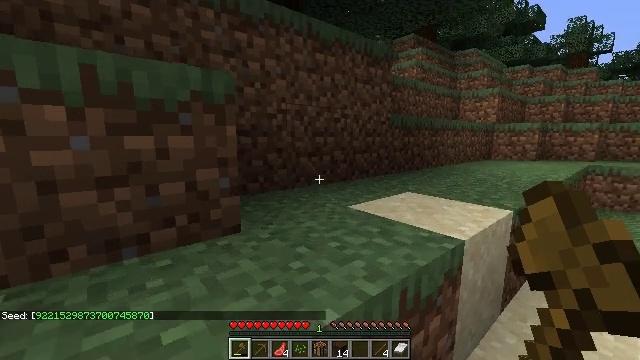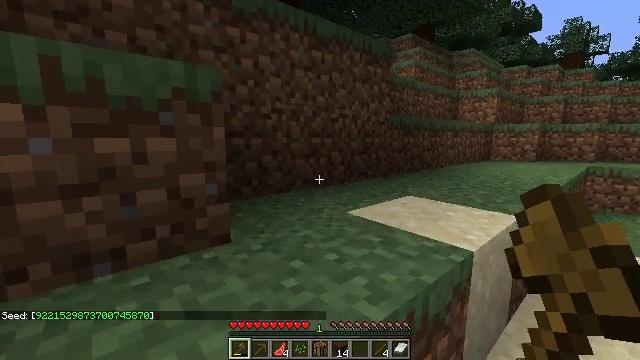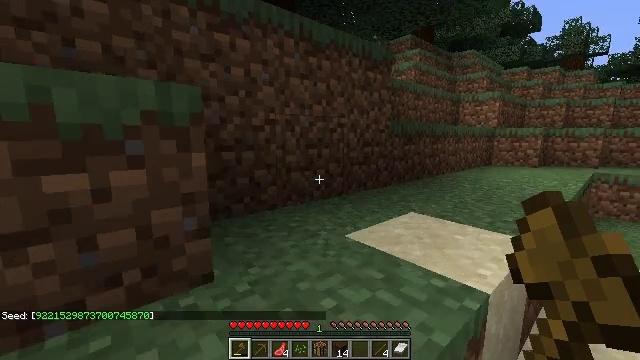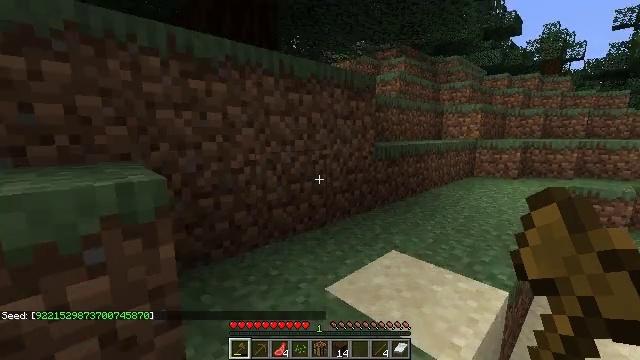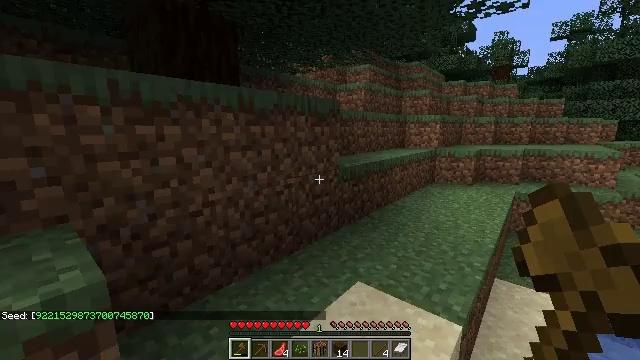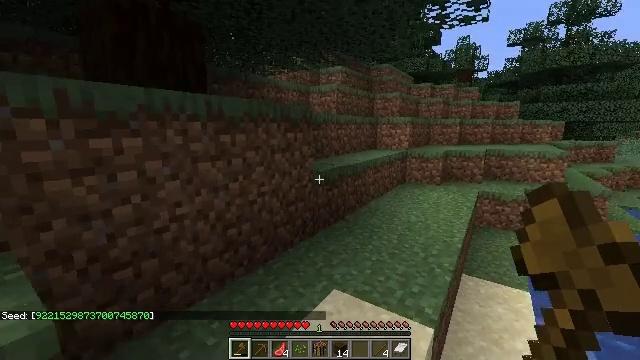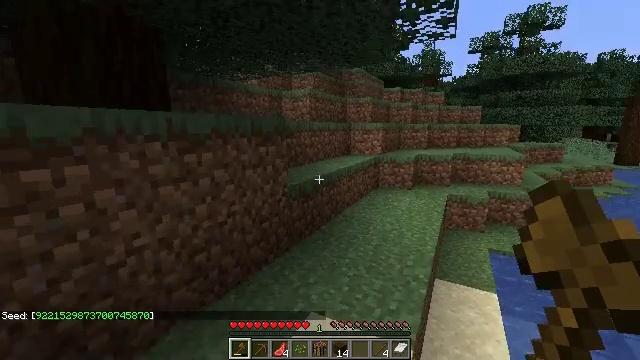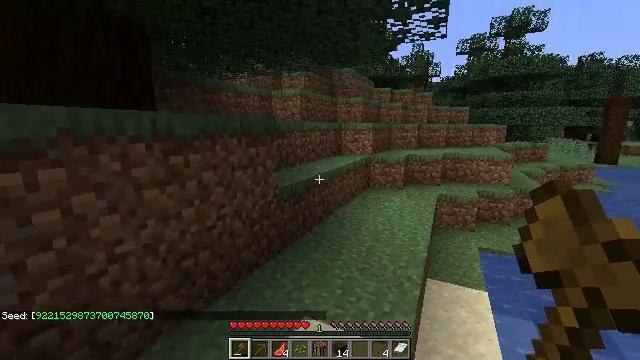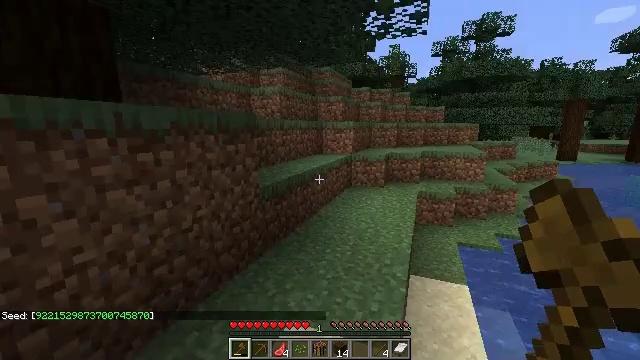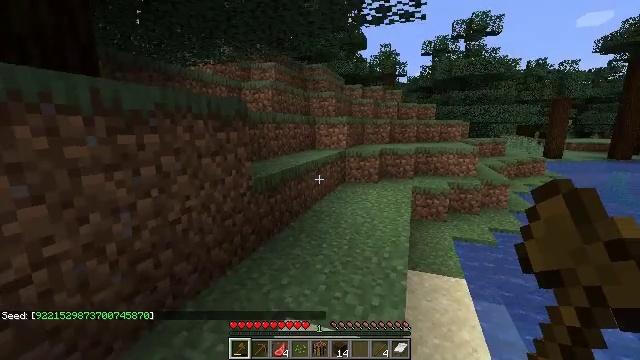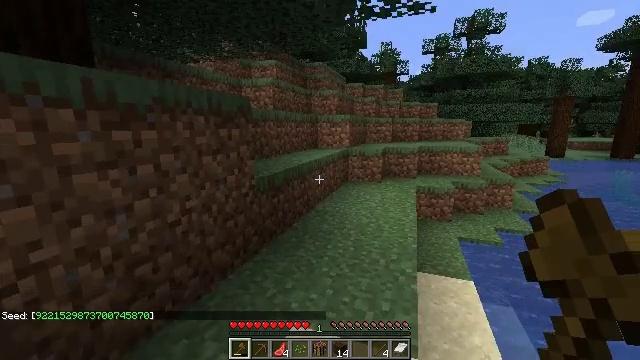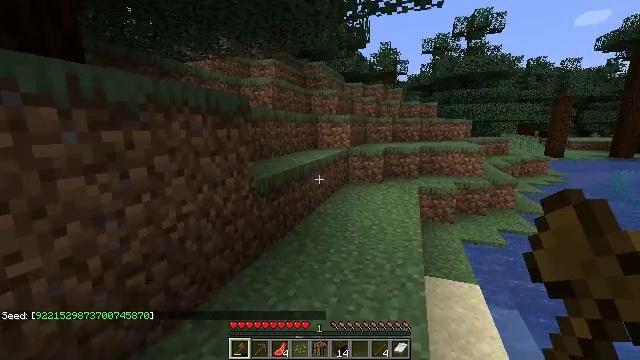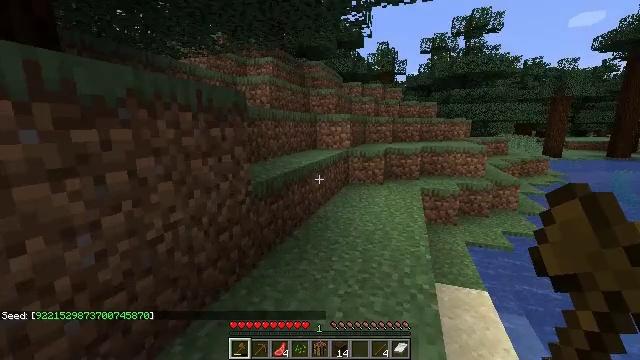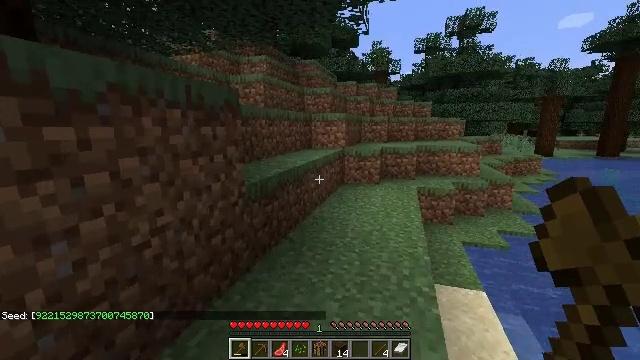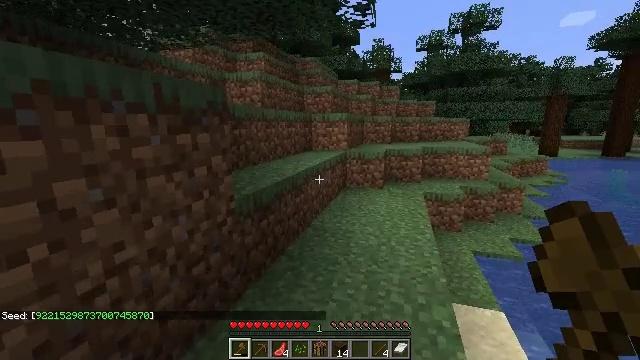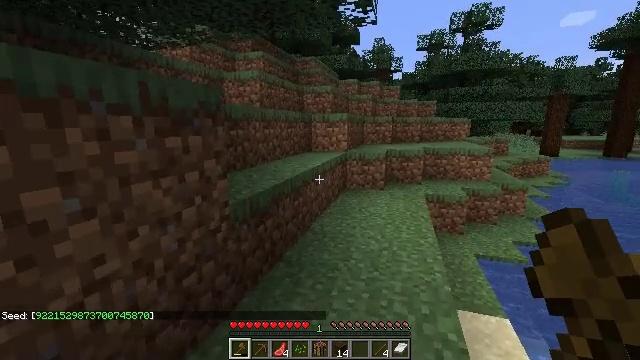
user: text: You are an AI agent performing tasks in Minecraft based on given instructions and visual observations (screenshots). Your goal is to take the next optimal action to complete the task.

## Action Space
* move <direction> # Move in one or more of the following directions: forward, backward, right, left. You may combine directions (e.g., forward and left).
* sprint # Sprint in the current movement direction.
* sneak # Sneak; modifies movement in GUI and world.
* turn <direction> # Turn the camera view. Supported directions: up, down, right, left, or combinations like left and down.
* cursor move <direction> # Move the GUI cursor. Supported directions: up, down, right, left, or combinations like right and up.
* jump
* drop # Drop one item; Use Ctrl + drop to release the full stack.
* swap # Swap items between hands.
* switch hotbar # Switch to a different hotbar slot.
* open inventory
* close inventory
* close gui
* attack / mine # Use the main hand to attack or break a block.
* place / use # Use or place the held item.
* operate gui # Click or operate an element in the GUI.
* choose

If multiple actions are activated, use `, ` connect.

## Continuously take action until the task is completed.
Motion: motion action
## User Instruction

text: Gather materials from the sweet berry bush.
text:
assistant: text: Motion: move forward
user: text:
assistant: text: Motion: move forward, jump
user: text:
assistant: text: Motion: move forward, turn right, jump
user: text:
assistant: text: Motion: move forward and move left, turn right and down, jump
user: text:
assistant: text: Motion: move forward and move left, turn right, jump
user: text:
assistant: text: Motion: move forward and move left, turn right
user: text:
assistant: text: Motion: move forward and move left, turn right
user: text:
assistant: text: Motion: move forward and move left, turn right
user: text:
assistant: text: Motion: move forward and move left, turn right
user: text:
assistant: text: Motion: move forward
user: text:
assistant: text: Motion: move forward
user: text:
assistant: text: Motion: move forward
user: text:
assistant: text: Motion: move forward, turn right
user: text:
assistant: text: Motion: move forward
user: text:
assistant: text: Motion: move forward, sprint
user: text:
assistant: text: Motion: move forward, sprint
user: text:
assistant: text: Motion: move forward, sprint
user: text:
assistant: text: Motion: move forward, sprint
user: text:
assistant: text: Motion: move forward, sprint
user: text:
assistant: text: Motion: move forward, sprint
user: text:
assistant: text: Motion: move forward, sprint
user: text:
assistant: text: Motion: move forward, sprint
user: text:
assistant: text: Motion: move forward, sprint
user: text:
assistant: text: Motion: move forward, turn left
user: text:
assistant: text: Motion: move forward, turn left
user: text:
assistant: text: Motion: move forward
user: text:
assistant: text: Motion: move forward, turn left and up
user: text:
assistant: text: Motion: move forward and move left, turn left
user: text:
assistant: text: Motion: move forward and move left, turn left, jump
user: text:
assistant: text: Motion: move forward and move left, turn left and up, jump